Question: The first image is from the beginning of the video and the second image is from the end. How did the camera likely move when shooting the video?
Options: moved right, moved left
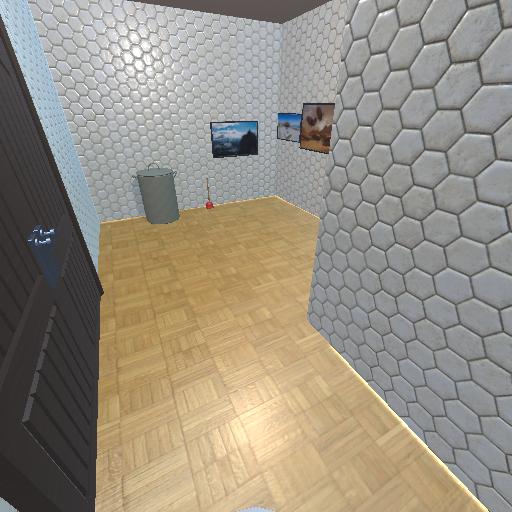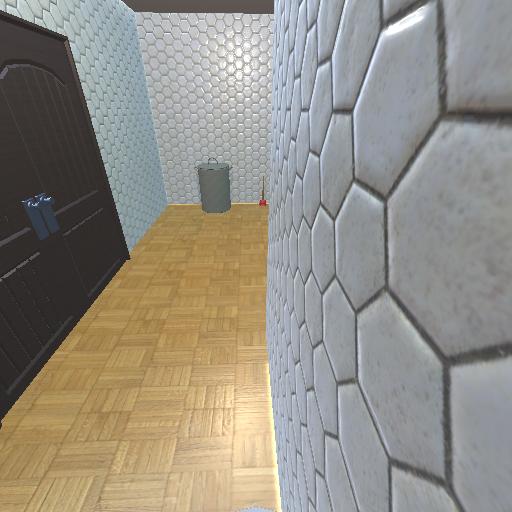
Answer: moved right